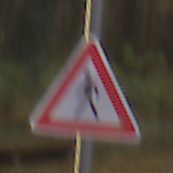
Verkehrszeichen: FussgaengerRechts
Umgebung: Outdoor, Nature
Tageszeit: MorningAfternoon
Wetter: Overcast
Licht: Natural
Jahreszeit: Autumn
Kontrast: LowContrast